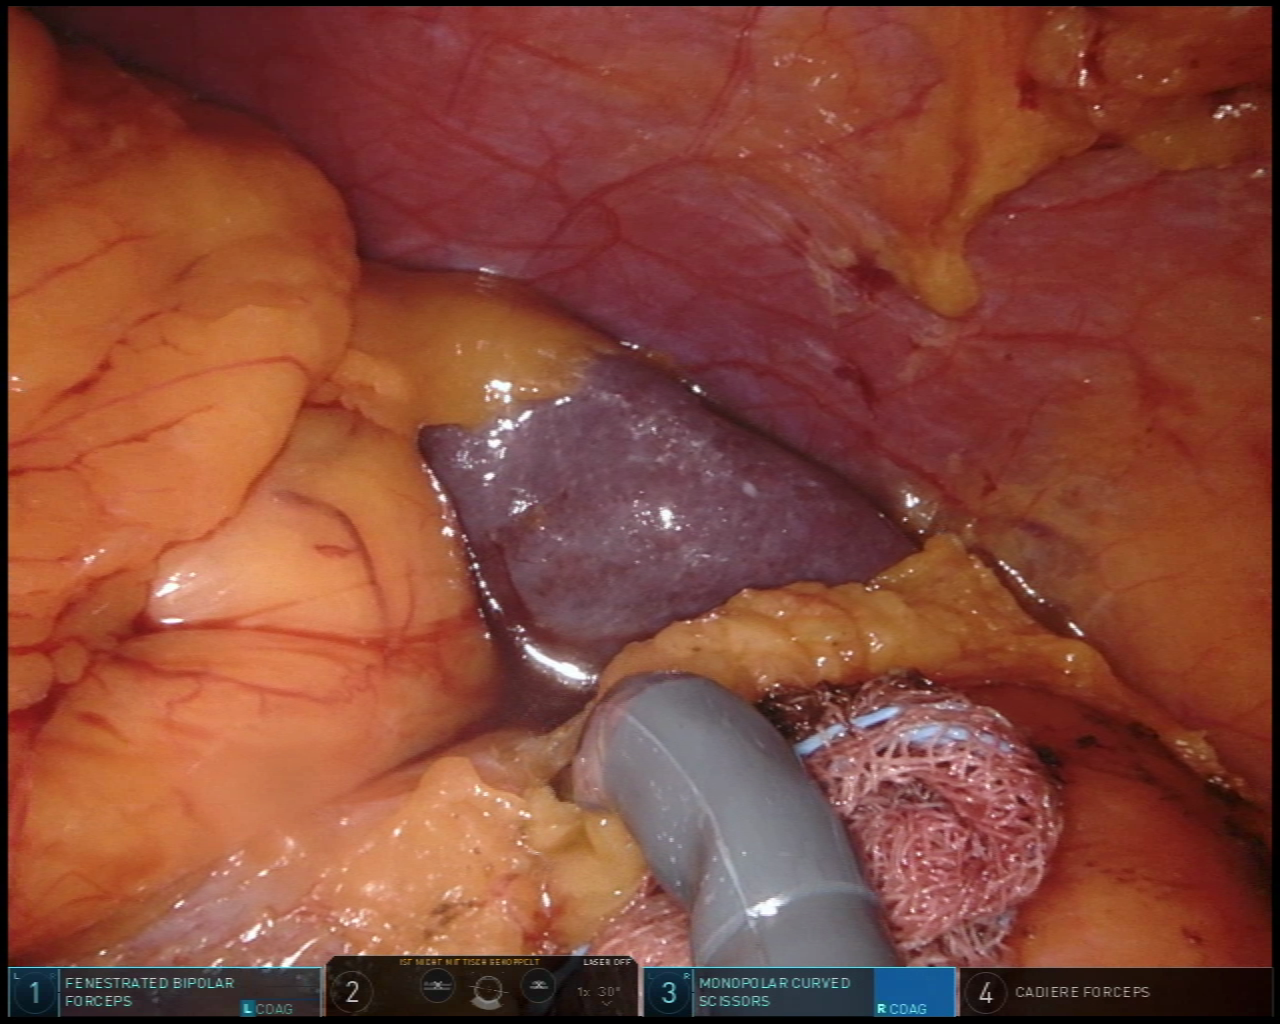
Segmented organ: spleen
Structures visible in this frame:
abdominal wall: yes
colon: no
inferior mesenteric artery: no
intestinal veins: no
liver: no
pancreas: no
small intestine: no
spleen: yes
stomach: yes
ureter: no
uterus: no
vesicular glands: no